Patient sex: M
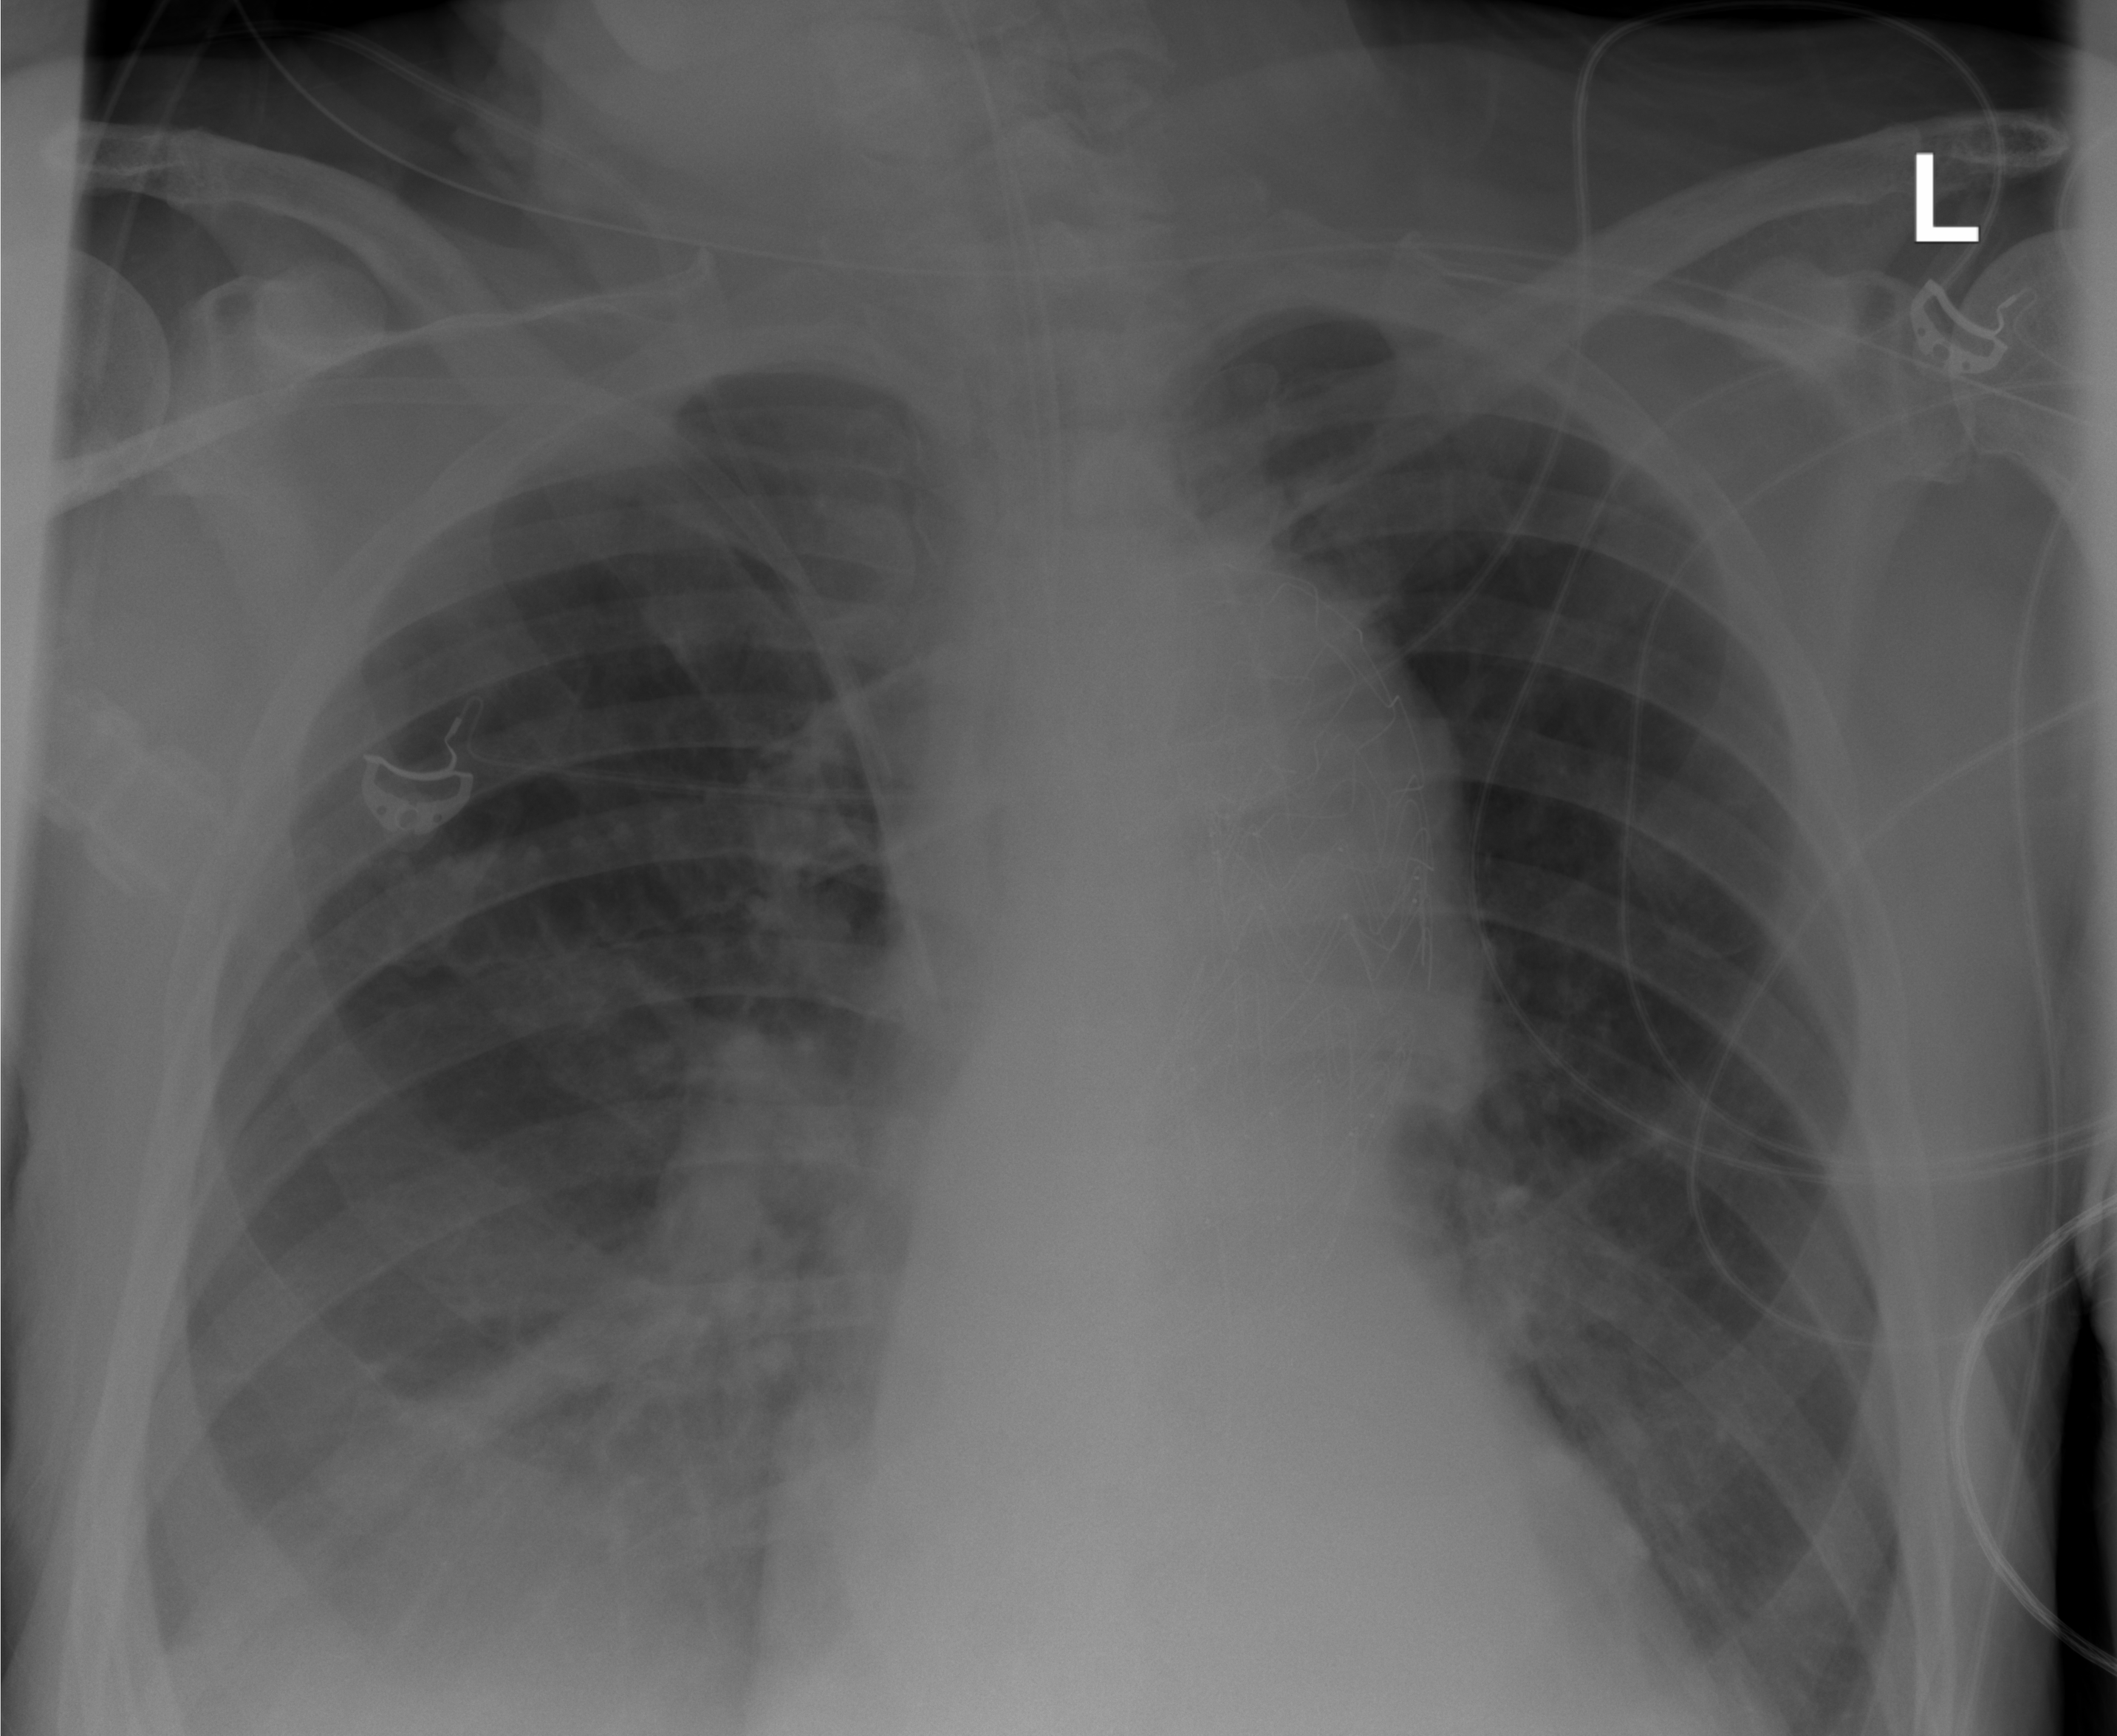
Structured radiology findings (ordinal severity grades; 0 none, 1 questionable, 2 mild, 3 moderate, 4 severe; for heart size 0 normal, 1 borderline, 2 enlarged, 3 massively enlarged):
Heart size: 0
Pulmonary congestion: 1
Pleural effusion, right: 2
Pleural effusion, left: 0
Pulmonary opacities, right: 1
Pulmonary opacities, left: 0
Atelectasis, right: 0
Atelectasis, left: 0